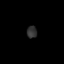
Tissue: lung
Cell type: Endothelial cells
Senescence score: 0.5649
Nuclear area (px): 118
Mean DAPI intensity: 49.627